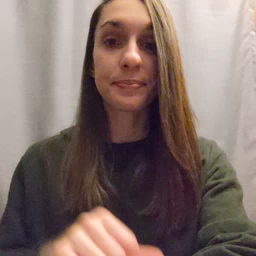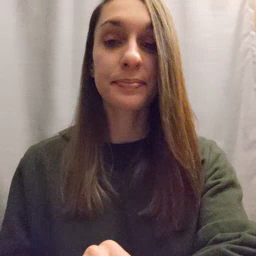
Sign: sad